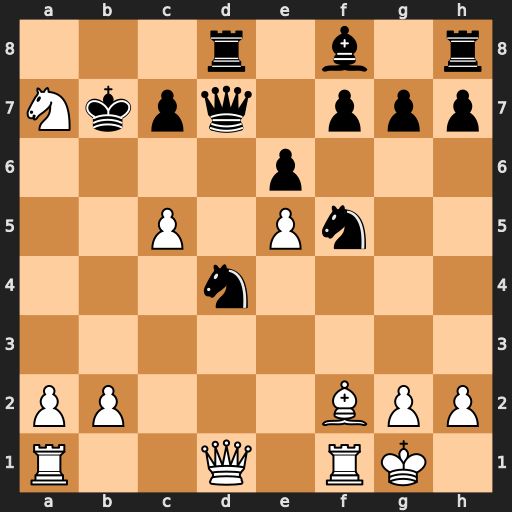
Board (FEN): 3r1b1r/Nkpq1ppp/4p3/2P1Pn2/3n4/8/PP3BPP/R2Q1RK1
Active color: w
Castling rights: -
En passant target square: -
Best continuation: c6+ Nxc6 Qb3+